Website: walmart
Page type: address-validator
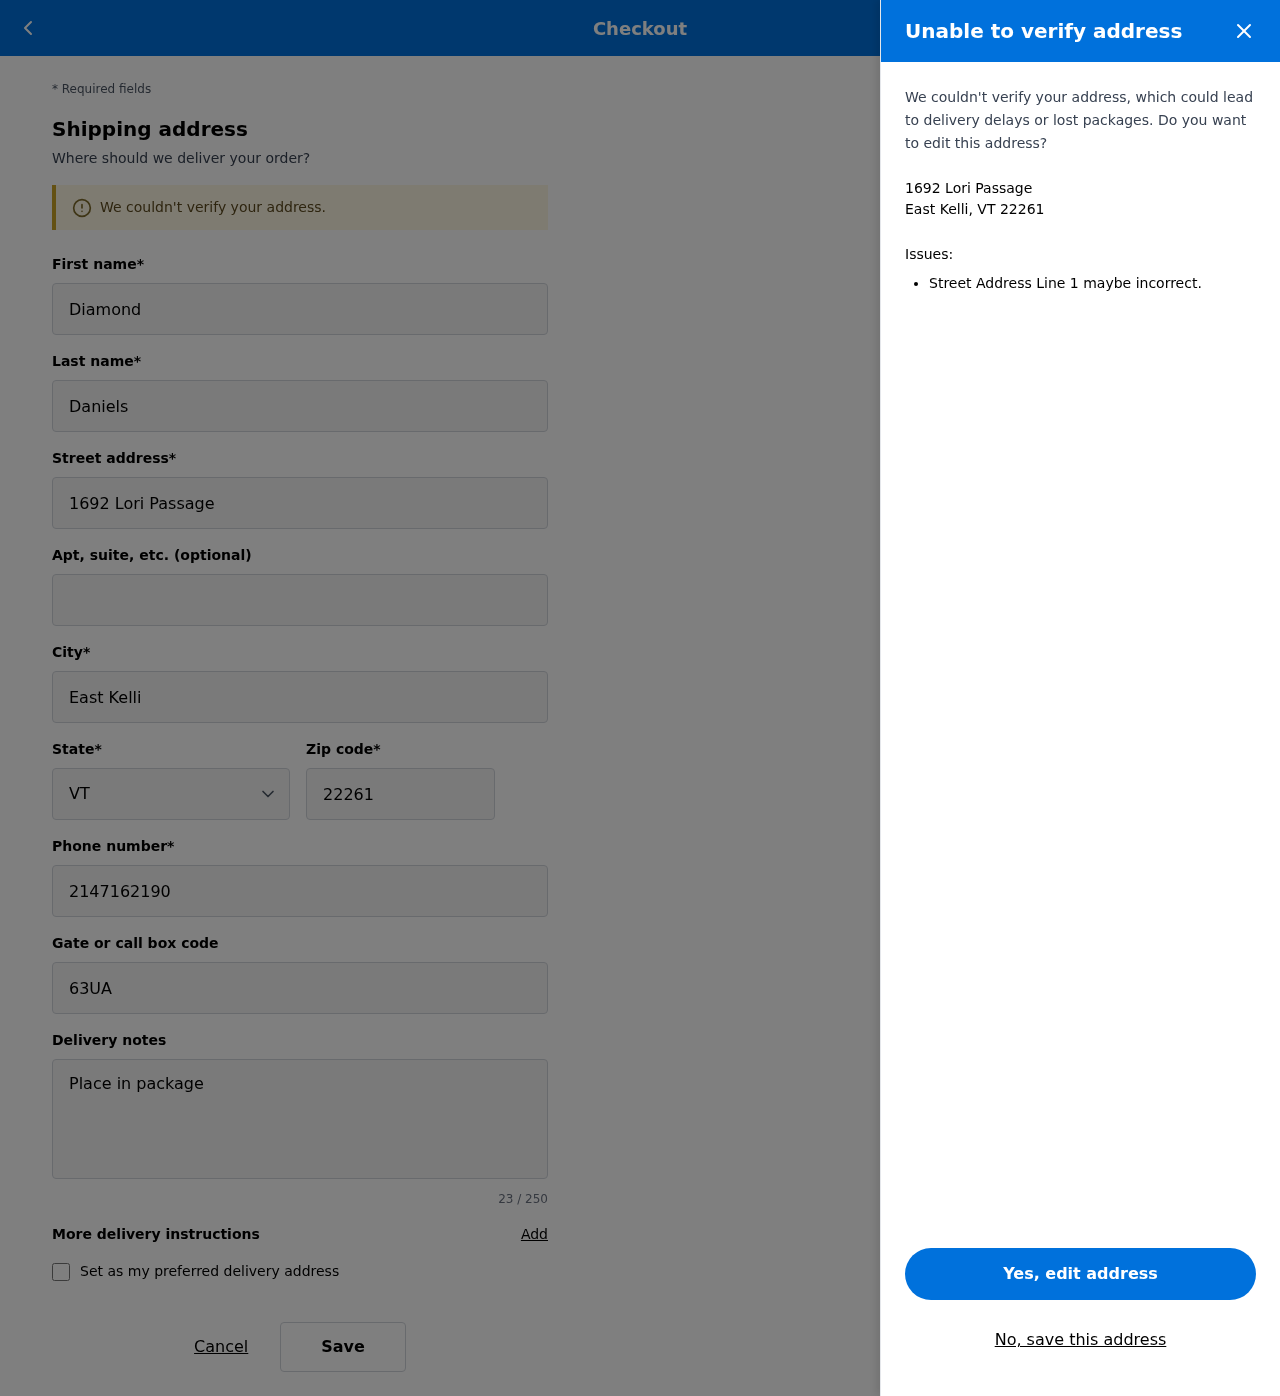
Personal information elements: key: PII_CITY_STATE_ZIP
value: East Kelli, VT 22261
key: PII_DELIVERY_INSTRUCTIONS
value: Place in package locker
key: PII_STATE_ABBR
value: VT
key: PII_STREET
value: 1692 Lori Passage
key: PII_FIRSTNAME
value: Diamond
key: PII_LASTNAME
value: Daniels
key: PII_CITY
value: East Kelli
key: PII_POSTCODE
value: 22261
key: PII_PHONE
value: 2147162190
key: PII_SECURITY_CODE
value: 63UA